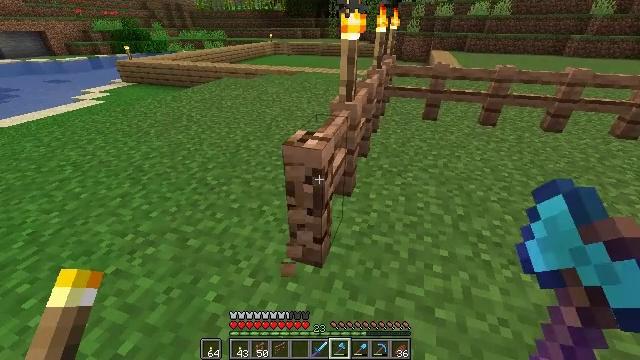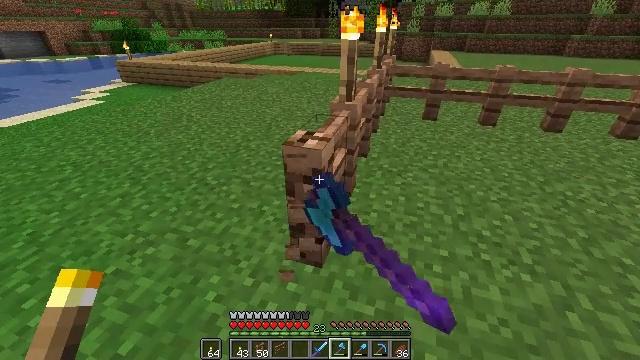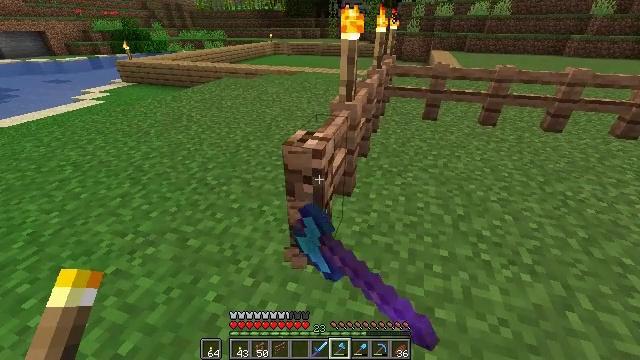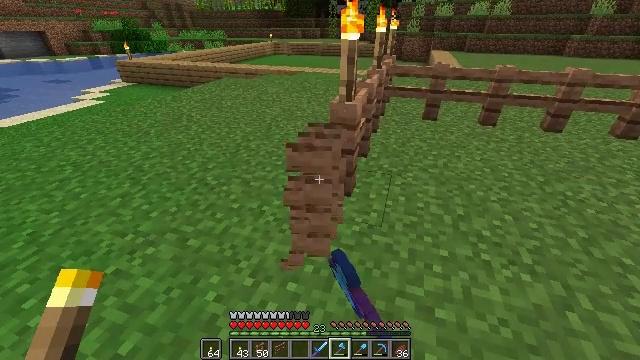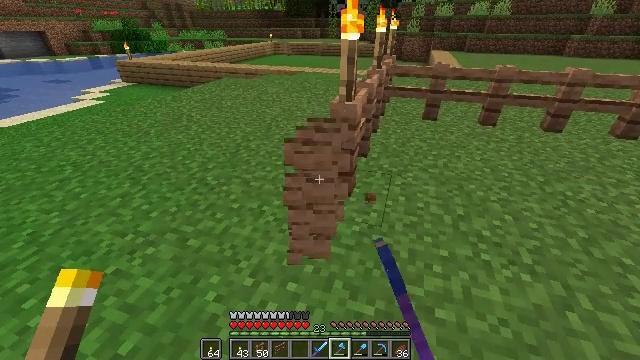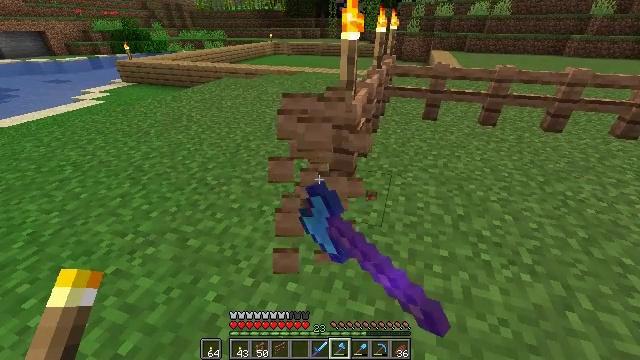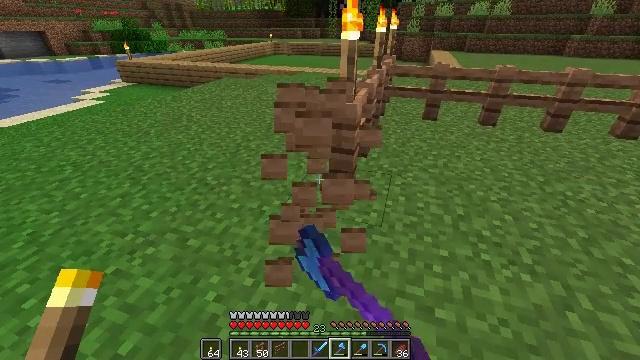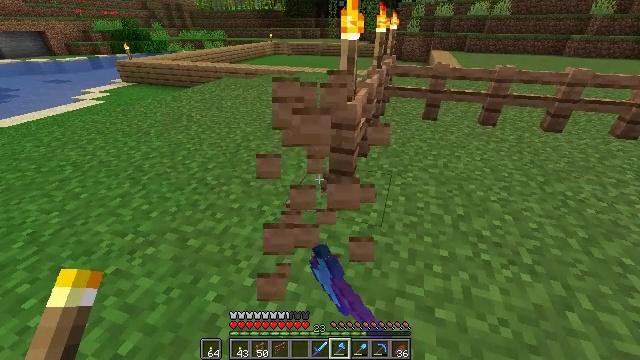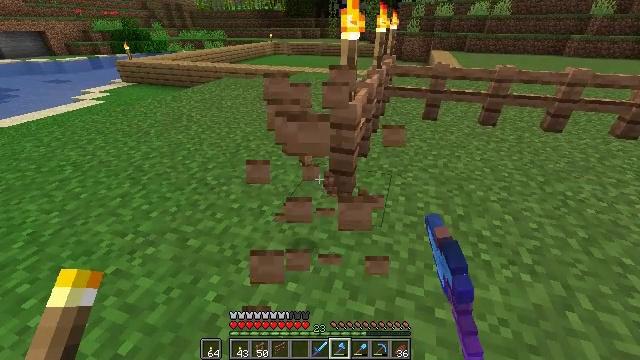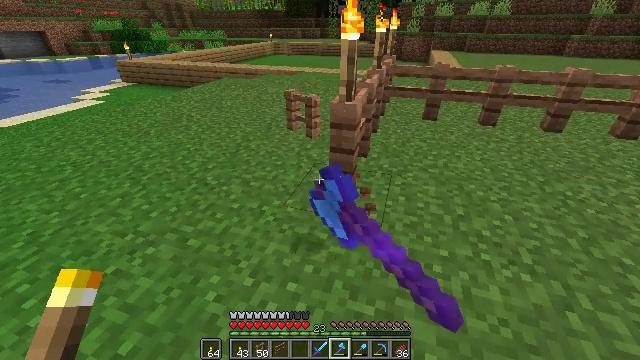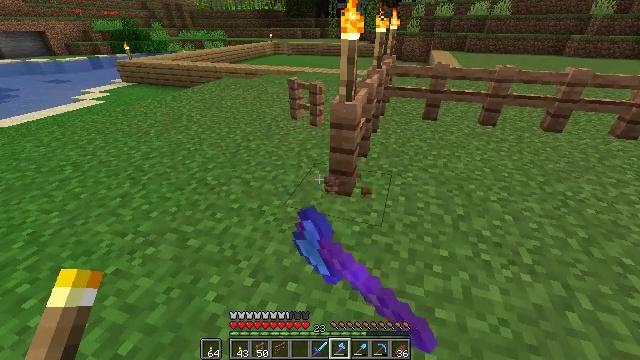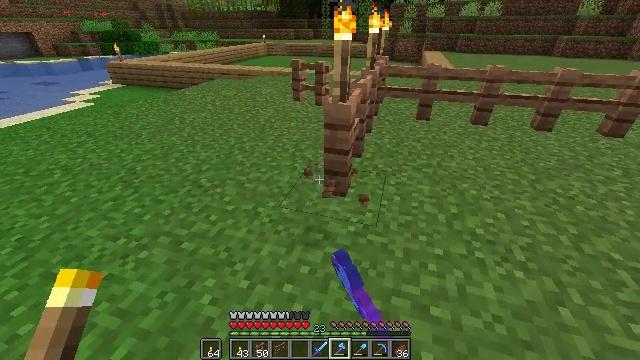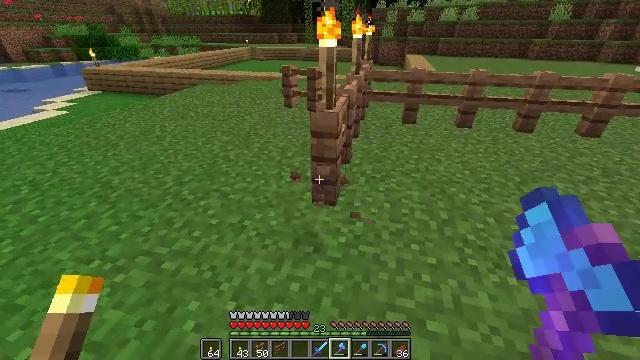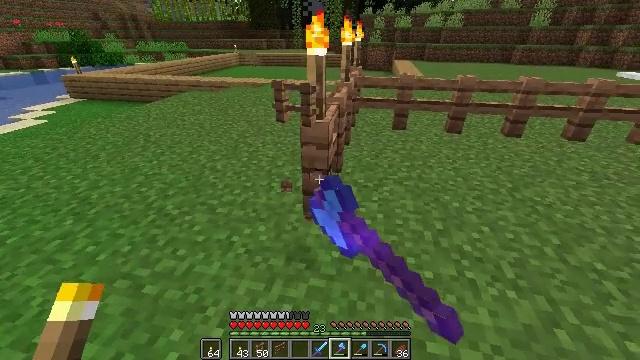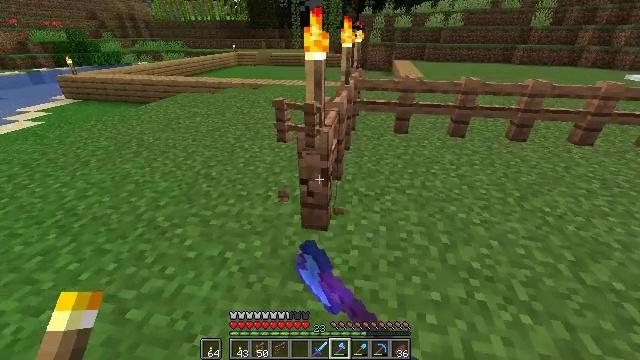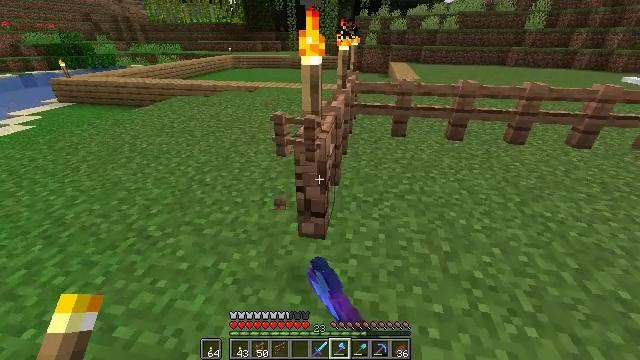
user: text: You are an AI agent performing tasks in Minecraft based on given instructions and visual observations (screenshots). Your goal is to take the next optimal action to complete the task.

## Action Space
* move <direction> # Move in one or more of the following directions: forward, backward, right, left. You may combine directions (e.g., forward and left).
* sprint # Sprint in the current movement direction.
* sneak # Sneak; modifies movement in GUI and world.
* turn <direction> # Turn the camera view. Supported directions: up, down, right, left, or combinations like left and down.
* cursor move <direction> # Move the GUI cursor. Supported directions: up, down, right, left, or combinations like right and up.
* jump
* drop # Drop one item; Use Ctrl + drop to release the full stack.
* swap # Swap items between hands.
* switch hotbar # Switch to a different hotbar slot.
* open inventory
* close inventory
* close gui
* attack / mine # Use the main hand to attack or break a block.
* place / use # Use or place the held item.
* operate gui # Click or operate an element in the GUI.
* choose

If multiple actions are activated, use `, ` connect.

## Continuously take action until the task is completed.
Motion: motion action
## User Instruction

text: Gather the jungle fence pieces.
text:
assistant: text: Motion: attack / mine
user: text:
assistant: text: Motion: attack / mine
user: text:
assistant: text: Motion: attack / mine
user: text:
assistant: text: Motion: attack / mine
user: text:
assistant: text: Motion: attack / mine
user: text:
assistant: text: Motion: attack / mine
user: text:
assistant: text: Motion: attack / mine
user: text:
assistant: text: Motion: attack / mine
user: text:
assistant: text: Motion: attack / mine
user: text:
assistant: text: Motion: attack / mine
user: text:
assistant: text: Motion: turn right, attack / mine
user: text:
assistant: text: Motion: move forward, turn right, attack / mine
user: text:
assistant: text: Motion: move forward, turn right and up, attack / mine
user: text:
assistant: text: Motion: move forward, attack / mine
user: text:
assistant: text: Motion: attack / mine
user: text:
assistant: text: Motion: attack / mine
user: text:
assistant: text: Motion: attack / mine
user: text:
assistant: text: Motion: attack / mine
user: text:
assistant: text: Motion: attack / mine
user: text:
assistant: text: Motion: attack / mine
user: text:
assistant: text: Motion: attack / mine
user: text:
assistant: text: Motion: attack / mine
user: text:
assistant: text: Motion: attack / mine
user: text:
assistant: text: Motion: attack / mine
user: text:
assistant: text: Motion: attack / mine
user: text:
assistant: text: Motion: move forward, attack / mine
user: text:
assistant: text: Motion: move forward, turn right, attack / mine
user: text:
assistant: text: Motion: move forward, turn right, attack / mine
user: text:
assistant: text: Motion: move forward, turn right and up, attack / mine
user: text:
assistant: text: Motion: attack / mine